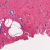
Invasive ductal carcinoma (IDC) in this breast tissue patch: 0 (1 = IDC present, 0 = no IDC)